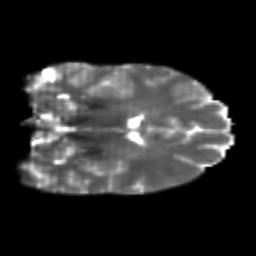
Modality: T2w
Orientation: coronal
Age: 21
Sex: female
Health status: healthy
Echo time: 0.074 s